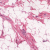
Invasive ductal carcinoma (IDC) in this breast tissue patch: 0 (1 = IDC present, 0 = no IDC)